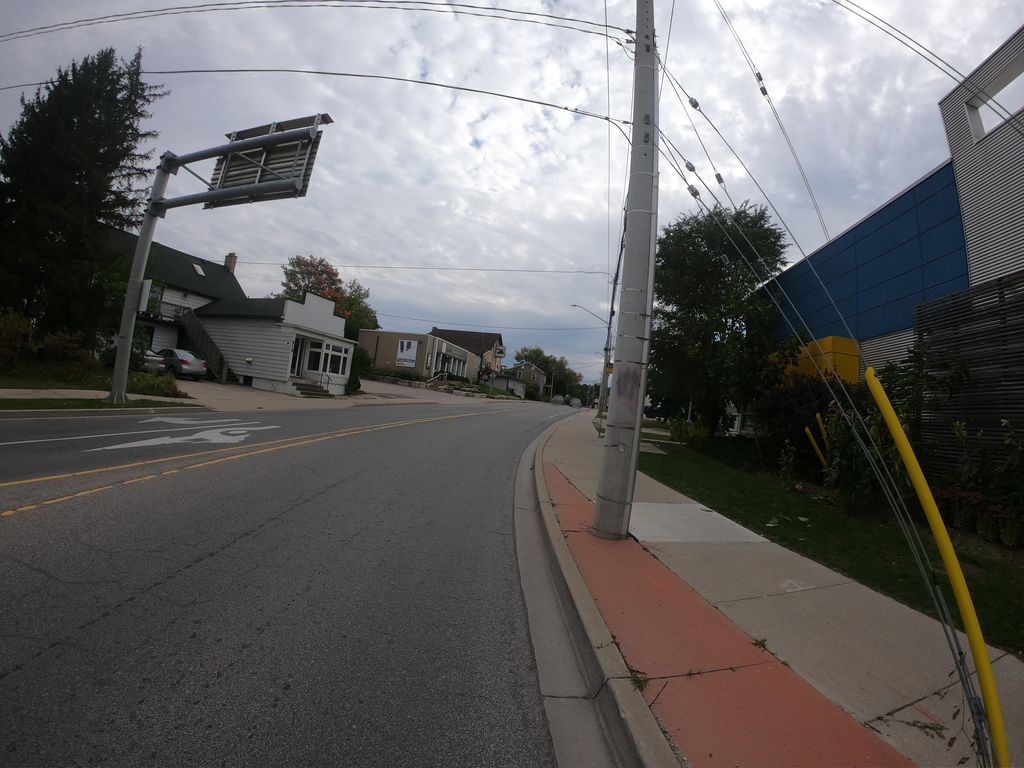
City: kitchener-waterloo